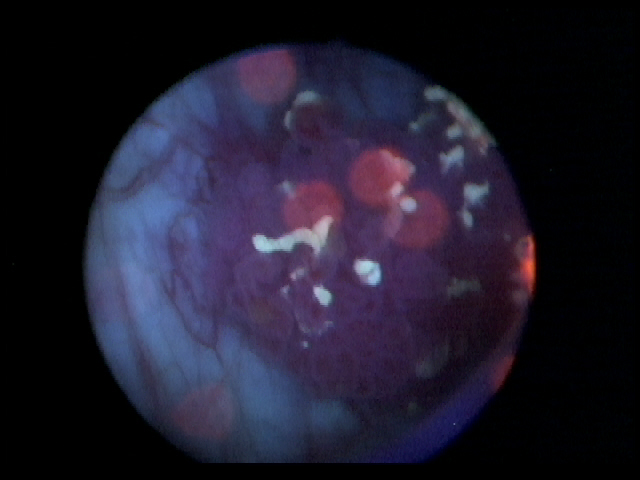
Modality: BLC
Class: Malignant
Subclass: HighGradePapillary
Lesion: L1
Stage: Ta
Morphology: Papillary
Bladder cancer association: Yes